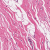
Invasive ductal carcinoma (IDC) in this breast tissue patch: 0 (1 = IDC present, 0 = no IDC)